Question: I want in my game to draw houses (huis = house) that fall continuesly at the sides of the screen. (On the grass as the 'world' moves downwards.'

But,having this code, and no trouble in the logcat i dont know why it doesnt draw the houses.
The 'main flow' of this code goes as follows: I created an arraylist that holds the house.png. Then through a for loop it adds a house when there is some space between it.
'''
package com.mygdx.Papermadness;
import java.util.ArrayList;
import com.badlogic.gdx.ApplicationListener;
import com.badlogic.gdx.Gdx;
import com.badlogic.gdx.InputAdapter;
import com.badlogic.gdx.audio.Music;
import com.badlogic.gdx.graphics.Color;
import com.badlogic.gdx.graphics.GL20;
import com.badlogic.gdx.graphics.Texture;
import com.badlogic.gdx.graphics.Texture.TextureWrap;
import com.badlogic.gdx.graphics.g2d.Sprite;
import com.badlogic.gdx.graphics.g2d.SpriteBatch;
import com.badlogic.gdx.graphics.glutils.ShapeRenderer;
import com.badlogic.gdx.graphics.glutils.ShapeRenderer.ShapeType;
import com.badlogic.gdx.math.Rectangle;
import com.badlogic.gdx.math.Vector2;
public class Papermadness extends InputAdapter implements ApplicationListener {
private SpriteBatch huisBatch;
private Texture huisTexture;
private SpriteBatch batch;
private Sprite sprite;
private SpriteBatch spriteBatch;
private Sprite huisSprite;
private Texture spriteTexture;
private float scrollTimer = 0.0f;
private float huisVelocity = 200f;
private float huisLinksY = 2100;
private float huisLinksX = 0;
private float huisRechtsY = 2100;
private float huisRechtsX = 903;
private Sprite huis;
private ArrayList<Sprite> huisArray = new ArrayList<Sprite>();
Rectangle bounds;
Player player;
Paper paper;
ShapeRenderer sr;
@Override
public void create() {
player = new Player(new Vector2(50, 100), new Vector2(100, 100));
paper = new Paper(new Vector2(Gdx.input.getX(),Gdx.graphics.getHeight()-Gdx.input.getY()), new Vector2(50, 50));
sr = new ShapeRenderer();
spriteBatch = new SpriteBatch();
huisBatch = new SpriteBatch();
huisTexture = new Texture("huis.png");
huisSprite = new Sprite(huisTexture);
spriteTexture = new Texture("b2.png");
spriteTexture.setWrap(TextureWrap.Repeat, TextureWrap.Repeat);
sprite = new Sprite(spriteTexture);
sprite.setSize(Gdx.graphics.getWidth(), Gdx.graphics.getHeight());
batch = new SpriteBatch();
}
@Override
public void render() {
Gdx.gl.glClearColor(0, 0, 0, 1);
Gdx.gl.glClear(GL20.GL_COLOR_BUFFER_BIT);
float delta = Gdx.graphics.getDeltaTime();
scrollTimer += Gdx.graphics.getDeltaTime();
if (scrollTimer > 2f)
scrollTimer = 0.0f;
sprite.setV(scrollTimer + 2);
sprite.setV2(scrollTimer);
player.update();
paper.update();
spriteBatch.begin();
sprite.draw(spriteBatch);
for (int i = 0; i < huisArray.size(); i++) {
huisArray.get(i).setY(huisArray.get(i).getY() - huisVelocity * delta);
if (huisArray.get(i).getY() <= 200) {
huisArray.remove(i);
i--;
}
}
if (huisArray.size() > 0 && huisArray.get(0).getY() < 1200) {
addNewHuis();
}
huisBatch.begin();
for (int i = 0; i < huisArray.size(); i++) {
huisBatch.draw(huisArray.get(i), huisArray.get(i).getX(), huisArray.get(i).getY());
}
huisLinksY -= huisVelocity * delta;
huisRechtsY -= huisVelocity * delta;
batch.begin();
player.draw(batch);
paper.draw(batch);
batch.end();
sr.begin(ShapeType.Filled);
sr.setColor(Color.BLUE);
sr.setColor(Color.RED);
sr.setColor(Color.YELLOW);
sr.rect(Gdx.input.getX(), Gdx.graphics.getHeight() - Gdx.input.getY(), paper.getSize().x,
paper.getSize().y);
sr.end();
}
private void addNewHuis() {
huis = new Sprite();
huis.setY(1800);
huisArray.add(0, huis);
}
@Override
public void resize(int width, int height) {
// TODO Auto-generated method stub
}
@Override
public void pause() {
// TODO Auto-generated method stub
}
@Override
public void resume() {
// TODO Auto-generated method stub
}
@Override
public void dispose() {
// TODO Auto-generated method stub
}
}
'''
Any help would be appreciated.
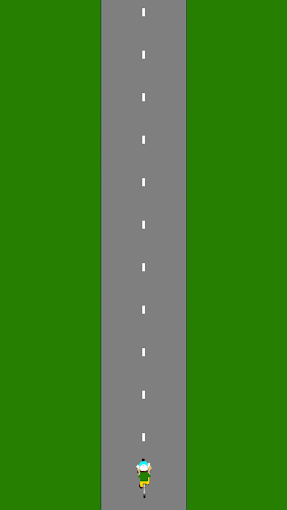
Answer: From my point of view, your house array is empty - so it does not have anything to draw. You create huisArray, but you do not add anything to it. So when you render() is called first, huisArray.size() == 0 is true.
'''
for (int i = 0; i < huisArray.size(); i++) { //you do not step into this piece of code.
huisArray.get(i).setY(huisArray.get(i).getY() - huisVelocity * delta);
if (huisArray.get(i).getY() <= 200) {
huisArray.remove(i);
i--;
}
}
'''
Then, you want to add a house if there are some houses there. But it's still empty so you do not add anything.
'''
if (huisArray.size() > 0 && huisArray.get(0).getY() < 1200) {
addNewHuis();
}
'''
And you attempt to draw still empty array:
'''
huisBatch.begin();
for (int i = 0; i < huisArray.size(); i++) { //you do not step into this piece of code either
huisBatch.draw(huisArray.get(i), huisArray.get(i).getX(), huisArray.get(i).getY());
}
'''
: Add one-two huisSprite to huisArray in create().
Hope it helps :)